Interaction volume radius: 10 \u00c5
Interaction volume height: 20 \u00c5
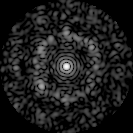
Disorder parameter: 0.7414